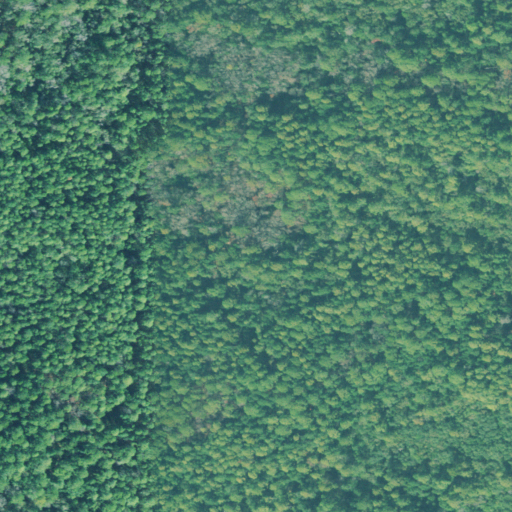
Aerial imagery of island in Georgia named Sheffield Island containing woody wetlands and evergreen forest